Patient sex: F
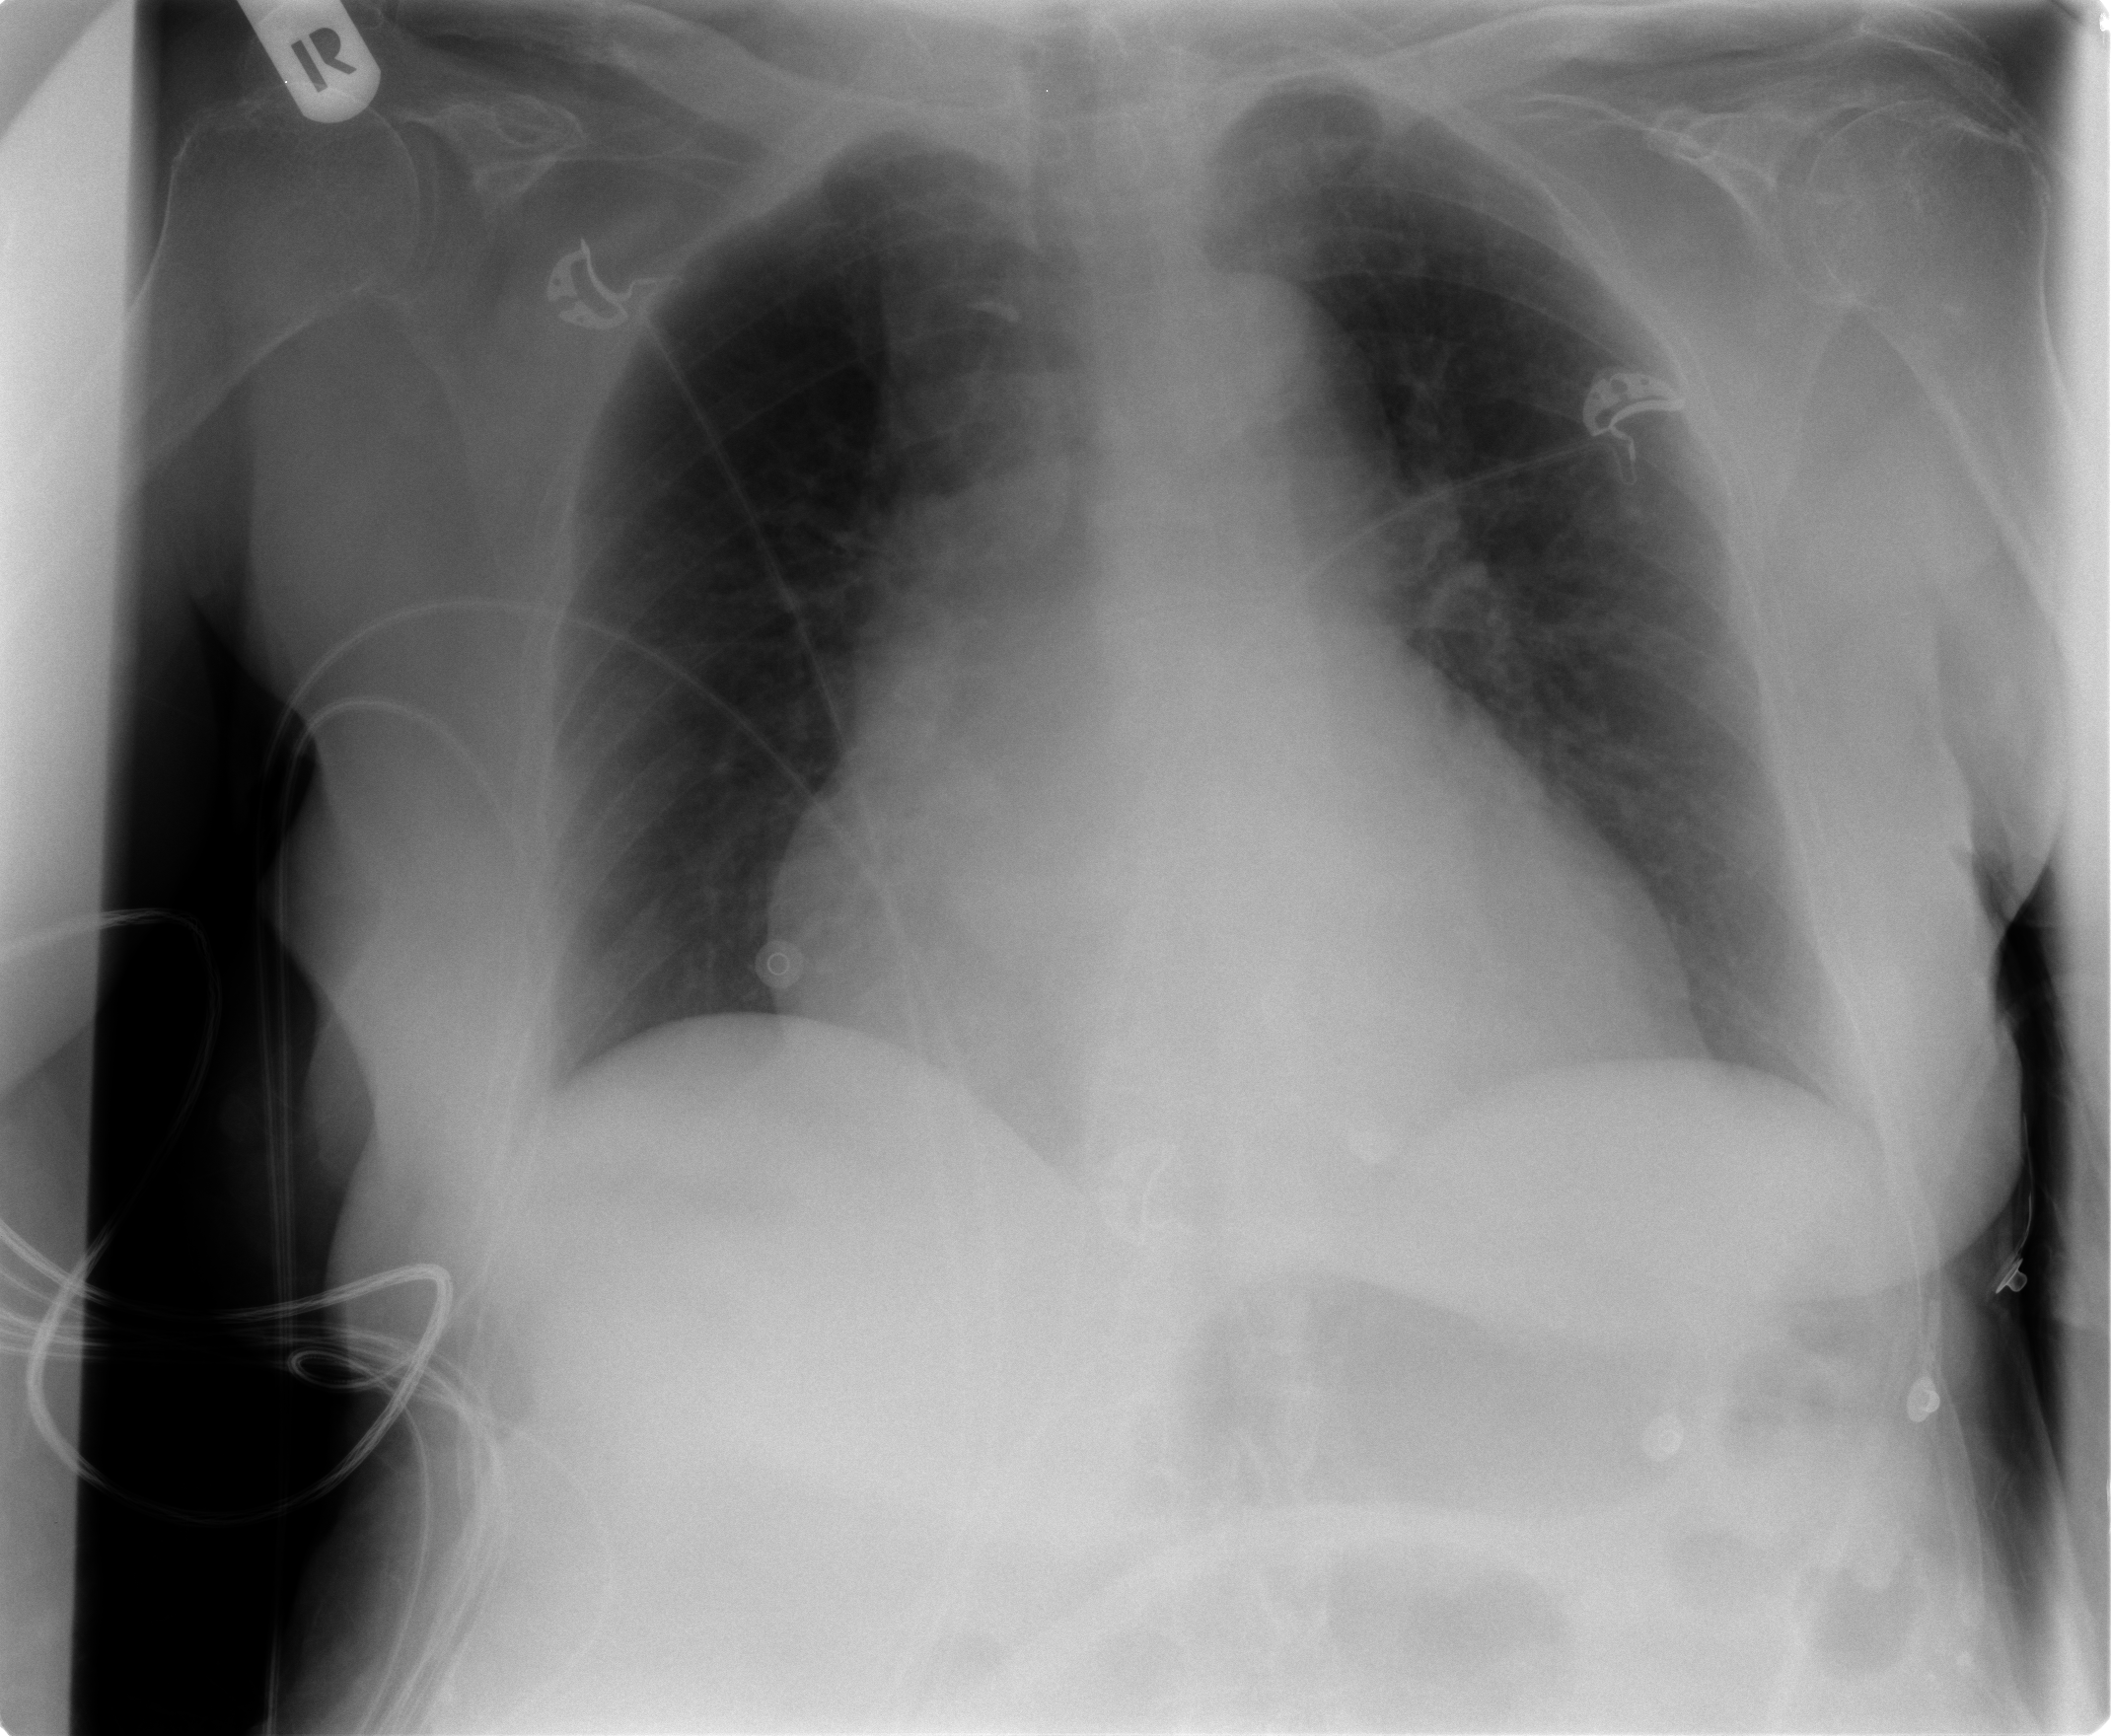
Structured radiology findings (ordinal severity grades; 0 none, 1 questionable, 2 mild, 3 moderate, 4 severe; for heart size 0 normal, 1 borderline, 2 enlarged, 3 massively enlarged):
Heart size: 3
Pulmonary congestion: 2
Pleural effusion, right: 0
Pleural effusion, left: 0
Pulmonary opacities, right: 0
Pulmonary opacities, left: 0
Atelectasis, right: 0
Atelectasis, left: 0